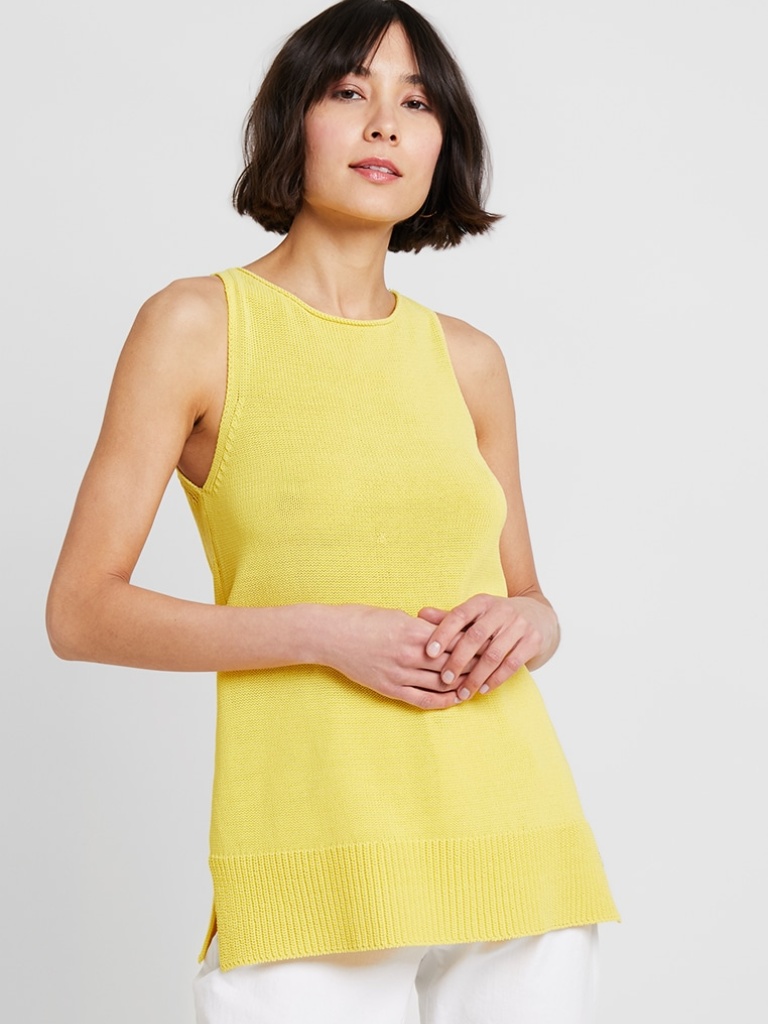
knit relaxed sleeveless knee length Untucked round dress